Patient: sex M, age 38
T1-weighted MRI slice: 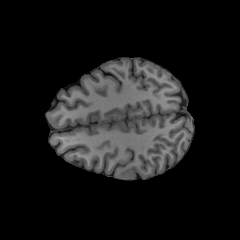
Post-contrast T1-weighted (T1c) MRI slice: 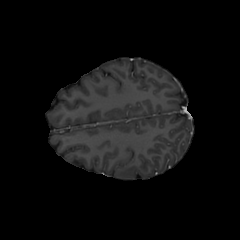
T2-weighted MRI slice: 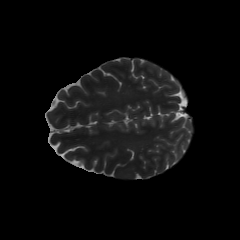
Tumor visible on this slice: no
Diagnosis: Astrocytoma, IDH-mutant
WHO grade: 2